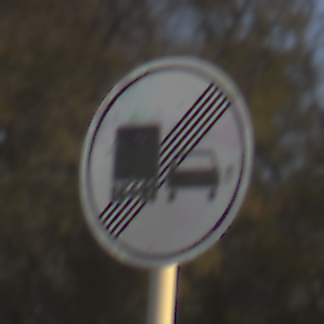
Verkehrszeichen: EndeUeberholverbotKraftfahrzeuge
Umgebung: Outdoor, Nature
Tageszeit: SunriseSunset
Wetter: Clear
Licht: Natural
Jahreszeit: NotSpecified
Kontrast: HighContrast